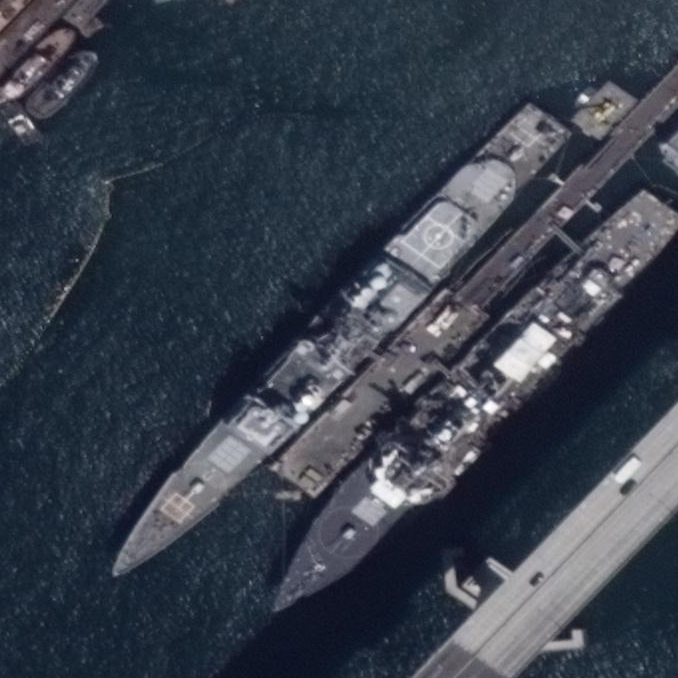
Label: cruiser